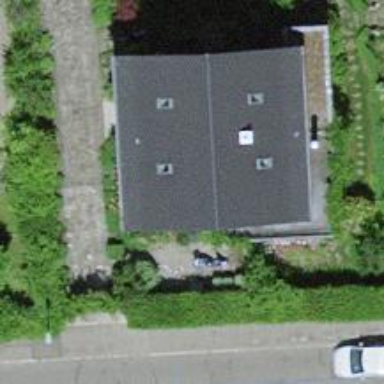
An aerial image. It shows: Gabled roof house.